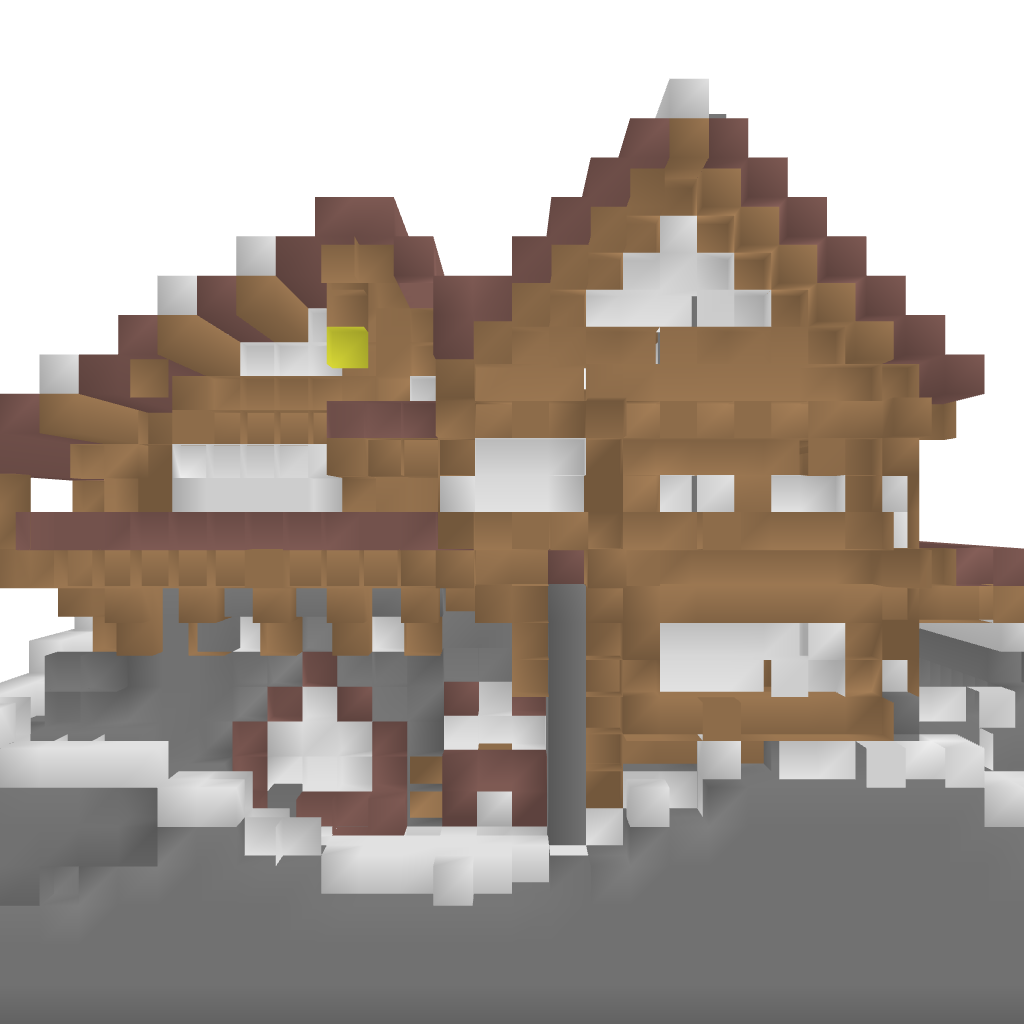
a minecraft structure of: Mountain chalet bad low quality